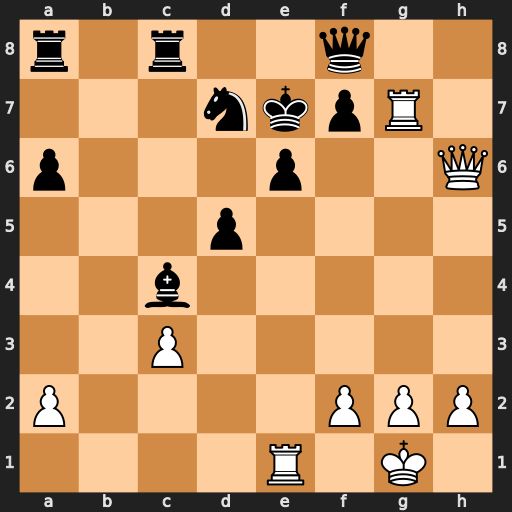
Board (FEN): r1r2q2/3nkpR1/p3p2Q/3p4/2b5/2P5/P4PPP/4R1K1
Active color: w
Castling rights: -
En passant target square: -
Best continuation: Qxe6+ Kd8 Rxf7 Qxf7 Qxf7